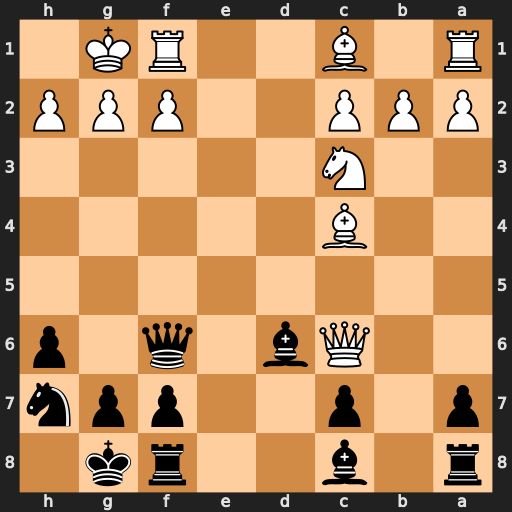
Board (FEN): r1b2rk1/p1p2ppn/2Qb1q1p/8/2B5/2N5/PPP2PPP/R1B2RK1
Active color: b
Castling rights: -
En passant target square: -
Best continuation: Bxh2+ Kxh2 Qxc6